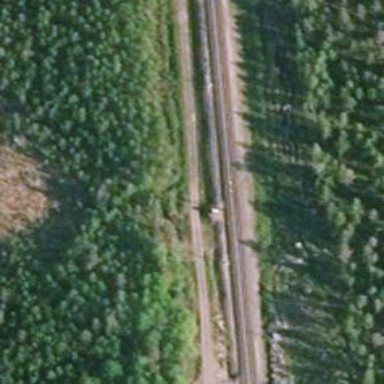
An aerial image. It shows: Railway with continuous electrified contact lines.